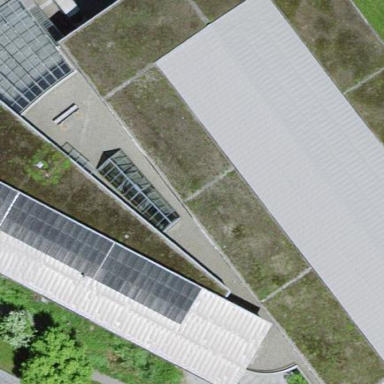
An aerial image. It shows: School building.